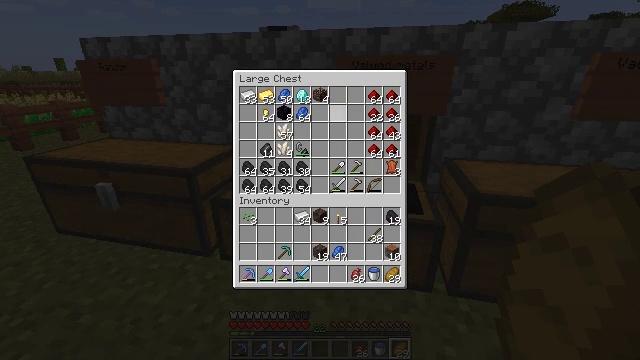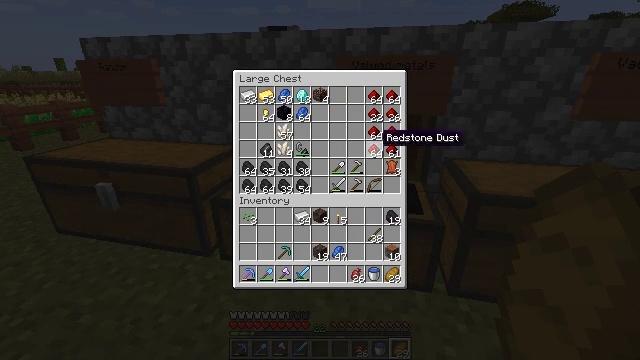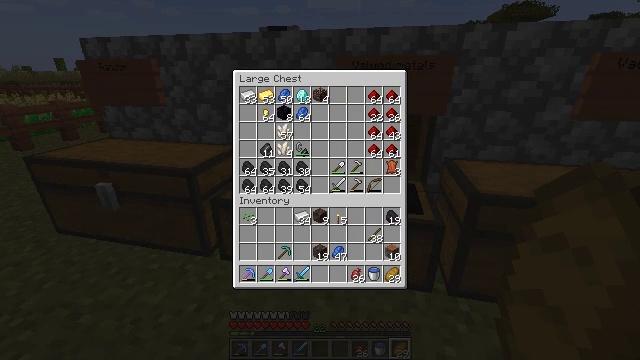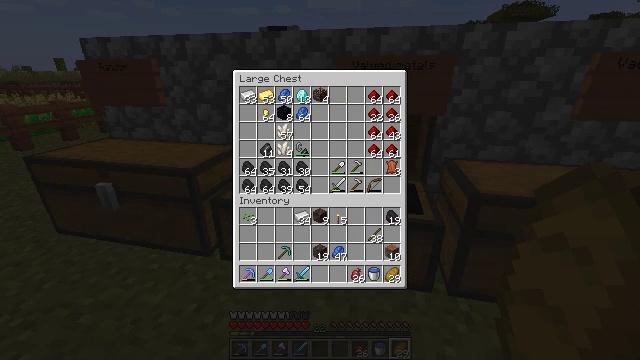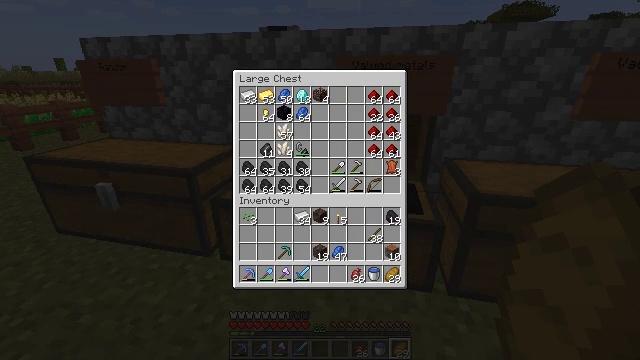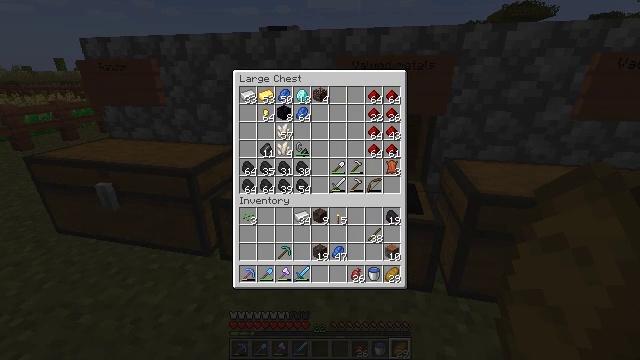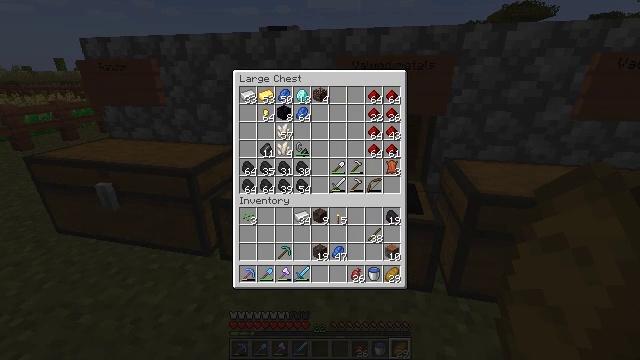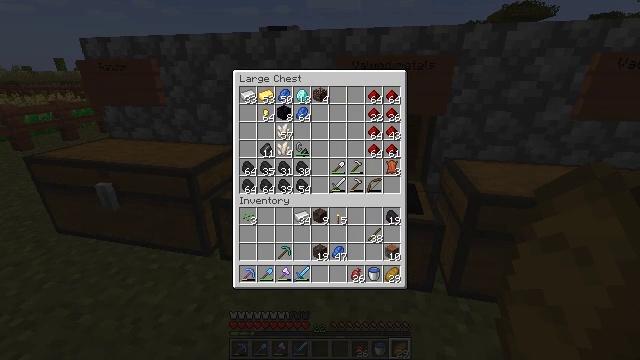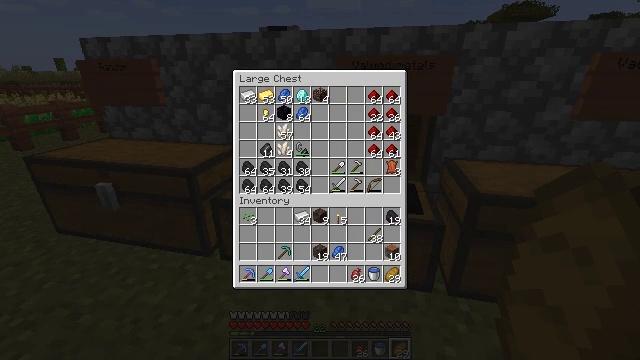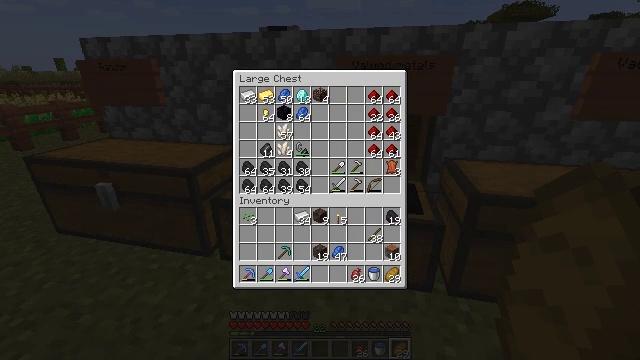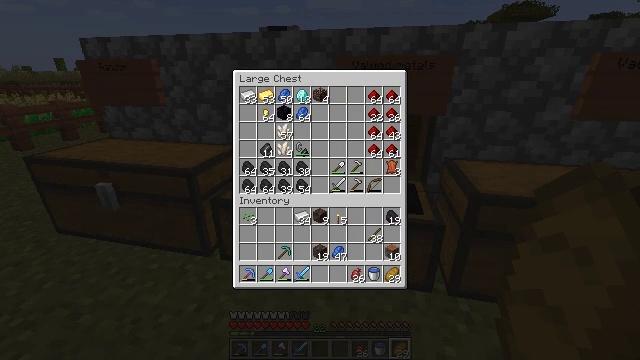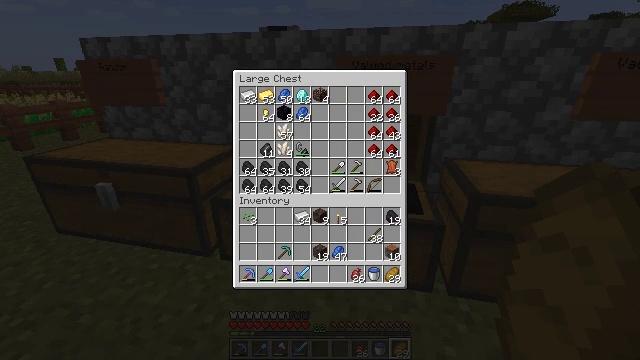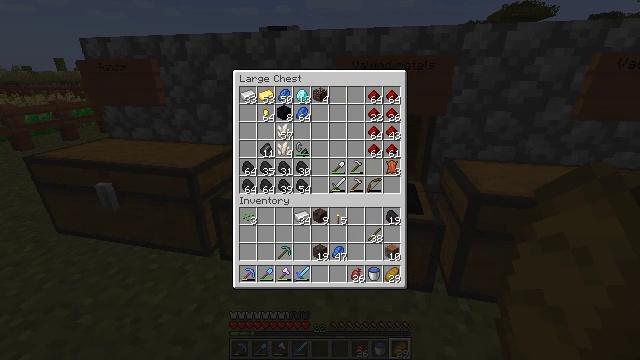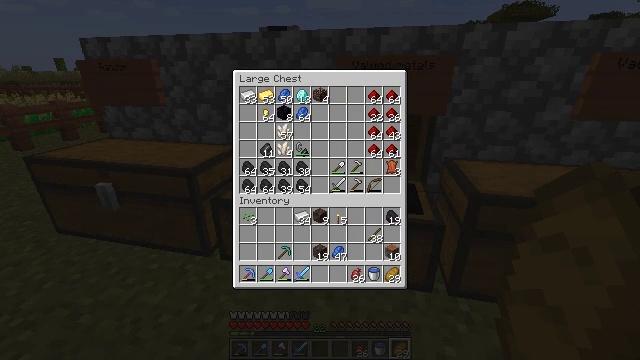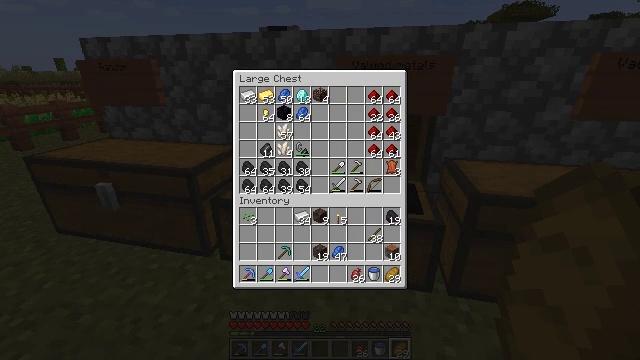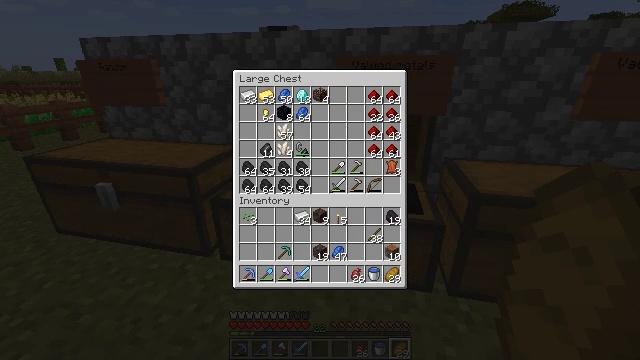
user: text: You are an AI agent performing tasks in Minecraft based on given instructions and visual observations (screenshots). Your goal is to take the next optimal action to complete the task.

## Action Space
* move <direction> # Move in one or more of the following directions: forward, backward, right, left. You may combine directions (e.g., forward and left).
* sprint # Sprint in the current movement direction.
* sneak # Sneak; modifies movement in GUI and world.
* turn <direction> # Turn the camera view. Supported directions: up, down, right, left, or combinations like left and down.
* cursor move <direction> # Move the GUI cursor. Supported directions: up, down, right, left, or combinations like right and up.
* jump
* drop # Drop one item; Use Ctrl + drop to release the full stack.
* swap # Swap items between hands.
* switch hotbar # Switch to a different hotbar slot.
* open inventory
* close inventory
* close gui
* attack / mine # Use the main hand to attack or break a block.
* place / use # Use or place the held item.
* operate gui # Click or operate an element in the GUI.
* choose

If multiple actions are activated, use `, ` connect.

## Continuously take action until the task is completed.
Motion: motion action
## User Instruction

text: Mine beetroots from the garden.
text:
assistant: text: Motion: cursor move right and down
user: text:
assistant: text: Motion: cursor move right and down
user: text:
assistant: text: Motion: cursor move right and down
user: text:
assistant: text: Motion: cursor move down
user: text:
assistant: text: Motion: cursor move down
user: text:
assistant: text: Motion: cursor move down
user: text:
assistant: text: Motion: no_op
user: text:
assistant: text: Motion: no_op
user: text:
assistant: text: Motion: no_op
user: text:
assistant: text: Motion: no_op
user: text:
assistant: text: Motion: no_op
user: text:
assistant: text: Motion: no_op
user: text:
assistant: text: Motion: no_op
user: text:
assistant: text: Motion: no_op
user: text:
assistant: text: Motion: no_op
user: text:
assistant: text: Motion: no_op
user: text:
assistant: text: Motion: no_op
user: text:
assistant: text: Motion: no_op
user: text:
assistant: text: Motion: no_op
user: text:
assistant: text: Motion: no_op
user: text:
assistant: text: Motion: no_op
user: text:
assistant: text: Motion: no_op
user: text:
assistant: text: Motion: no_op
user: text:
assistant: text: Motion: no_op
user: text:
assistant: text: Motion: no_op
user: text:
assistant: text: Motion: no_op
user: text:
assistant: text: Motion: no_op
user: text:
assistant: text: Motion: no_op
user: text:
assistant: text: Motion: no_op
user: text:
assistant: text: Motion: no_op